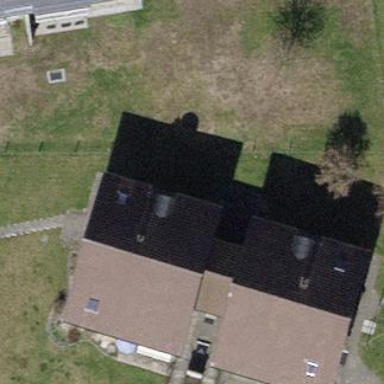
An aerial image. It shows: Semi-detached house with gabled roof.